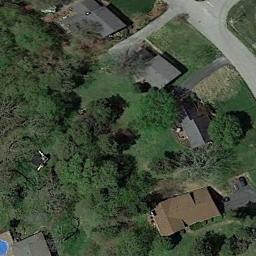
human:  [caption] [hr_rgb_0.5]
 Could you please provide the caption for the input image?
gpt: The medium residential is on the grass next to some trees and road .

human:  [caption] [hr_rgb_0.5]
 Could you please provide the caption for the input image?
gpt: Many trees are in medium residential area .

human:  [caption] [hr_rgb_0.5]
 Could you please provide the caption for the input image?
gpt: The medium residential area has some houses and a grove of trees on the grass .

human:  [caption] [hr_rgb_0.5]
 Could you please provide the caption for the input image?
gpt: There are many houses in the medium - sized residential area .

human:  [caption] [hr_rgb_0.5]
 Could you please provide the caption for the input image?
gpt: There are some green trees and buildings on the medium residential area .